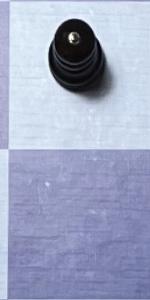
Label: Empty